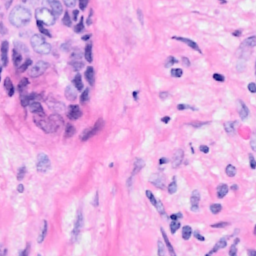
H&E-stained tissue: Breast